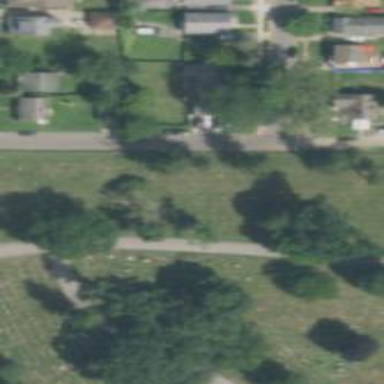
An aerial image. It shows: Cemetery.